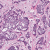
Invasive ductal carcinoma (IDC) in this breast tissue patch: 1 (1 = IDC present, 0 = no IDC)